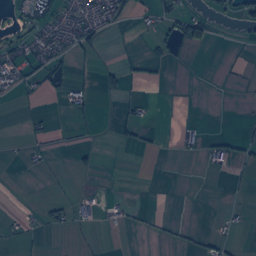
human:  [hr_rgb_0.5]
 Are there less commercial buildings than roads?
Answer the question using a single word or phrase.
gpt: yes

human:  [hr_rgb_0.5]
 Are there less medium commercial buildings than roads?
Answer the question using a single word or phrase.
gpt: yes

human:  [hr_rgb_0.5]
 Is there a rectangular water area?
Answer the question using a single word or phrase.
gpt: yes

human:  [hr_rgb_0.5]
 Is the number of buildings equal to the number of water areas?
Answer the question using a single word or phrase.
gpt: no

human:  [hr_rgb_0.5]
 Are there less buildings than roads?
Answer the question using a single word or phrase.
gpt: no

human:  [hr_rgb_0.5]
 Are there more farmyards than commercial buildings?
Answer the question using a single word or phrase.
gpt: no

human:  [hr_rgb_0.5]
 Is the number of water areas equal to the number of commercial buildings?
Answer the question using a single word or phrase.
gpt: no

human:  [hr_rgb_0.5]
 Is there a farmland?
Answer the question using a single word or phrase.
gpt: yes

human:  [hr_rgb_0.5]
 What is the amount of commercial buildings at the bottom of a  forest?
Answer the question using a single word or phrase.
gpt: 23

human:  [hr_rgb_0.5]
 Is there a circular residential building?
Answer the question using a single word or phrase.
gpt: yes

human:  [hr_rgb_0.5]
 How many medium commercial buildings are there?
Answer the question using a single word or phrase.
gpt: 3

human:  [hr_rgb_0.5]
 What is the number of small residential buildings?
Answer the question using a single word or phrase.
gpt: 1285

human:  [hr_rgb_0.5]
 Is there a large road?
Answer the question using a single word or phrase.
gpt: no

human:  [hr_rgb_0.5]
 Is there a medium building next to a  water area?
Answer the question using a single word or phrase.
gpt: yes

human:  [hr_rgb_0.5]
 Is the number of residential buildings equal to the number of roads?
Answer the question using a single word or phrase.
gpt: no

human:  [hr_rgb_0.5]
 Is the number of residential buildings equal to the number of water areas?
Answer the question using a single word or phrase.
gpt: no

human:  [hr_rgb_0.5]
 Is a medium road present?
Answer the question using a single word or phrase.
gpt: no

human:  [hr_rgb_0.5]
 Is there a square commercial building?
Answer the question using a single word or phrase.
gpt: no

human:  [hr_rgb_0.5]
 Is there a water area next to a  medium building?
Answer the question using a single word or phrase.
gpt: yes

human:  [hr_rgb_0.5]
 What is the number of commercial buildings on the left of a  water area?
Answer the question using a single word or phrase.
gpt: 23

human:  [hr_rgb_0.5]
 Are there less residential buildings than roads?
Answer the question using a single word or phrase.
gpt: no

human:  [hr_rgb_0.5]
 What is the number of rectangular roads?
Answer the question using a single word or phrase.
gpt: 0

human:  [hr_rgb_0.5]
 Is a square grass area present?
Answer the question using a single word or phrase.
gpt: yes

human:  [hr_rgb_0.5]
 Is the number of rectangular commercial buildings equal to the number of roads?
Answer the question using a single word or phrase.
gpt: no

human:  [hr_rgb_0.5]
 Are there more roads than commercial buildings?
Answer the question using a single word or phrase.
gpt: yes

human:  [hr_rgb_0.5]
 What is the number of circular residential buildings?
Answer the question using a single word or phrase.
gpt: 3

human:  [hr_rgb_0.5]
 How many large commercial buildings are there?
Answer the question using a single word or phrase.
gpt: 0

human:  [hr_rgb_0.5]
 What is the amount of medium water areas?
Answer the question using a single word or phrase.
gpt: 3

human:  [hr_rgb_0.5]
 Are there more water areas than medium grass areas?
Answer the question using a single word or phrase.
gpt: yes

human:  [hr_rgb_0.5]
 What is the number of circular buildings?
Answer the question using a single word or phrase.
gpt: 3

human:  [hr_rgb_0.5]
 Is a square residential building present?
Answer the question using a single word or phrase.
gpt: yes

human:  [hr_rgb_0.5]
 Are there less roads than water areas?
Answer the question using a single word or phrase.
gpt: no

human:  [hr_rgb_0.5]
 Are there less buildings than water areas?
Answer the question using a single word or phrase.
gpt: no

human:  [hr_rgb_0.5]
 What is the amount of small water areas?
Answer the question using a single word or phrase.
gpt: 8

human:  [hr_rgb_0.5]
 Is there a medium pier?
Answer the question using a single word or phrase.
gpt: no

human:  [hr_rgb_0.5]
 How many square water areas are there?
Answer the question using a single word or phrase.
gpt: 0